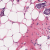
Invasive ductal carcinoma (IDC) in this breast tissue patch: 1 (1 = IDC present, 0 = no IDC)